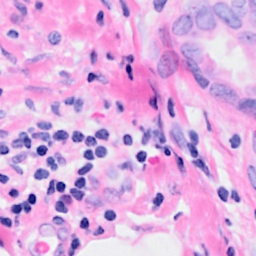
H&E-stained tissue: Breast